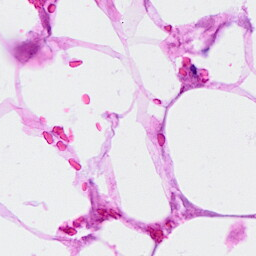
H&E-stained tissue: Breast